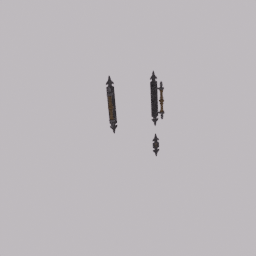
Label: mechanical